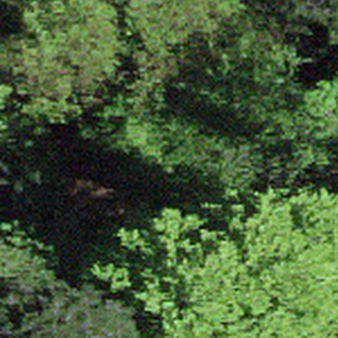
Label: other